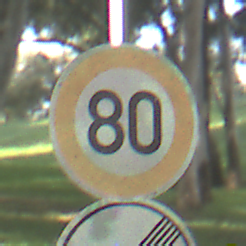
Verkehrszeichen: Geschwindigkeit80
Zusatzzeichen unten: EndeUeberholverbot
Umgebung: Outdoor, Nature
Tageszeit: MorningAfternoon
Wetter: Clear
Licht: Natural
Jahreszeit: NotSpecified
Kontrast: HighContrast